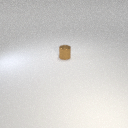
small brown metal cylinder